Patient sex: M
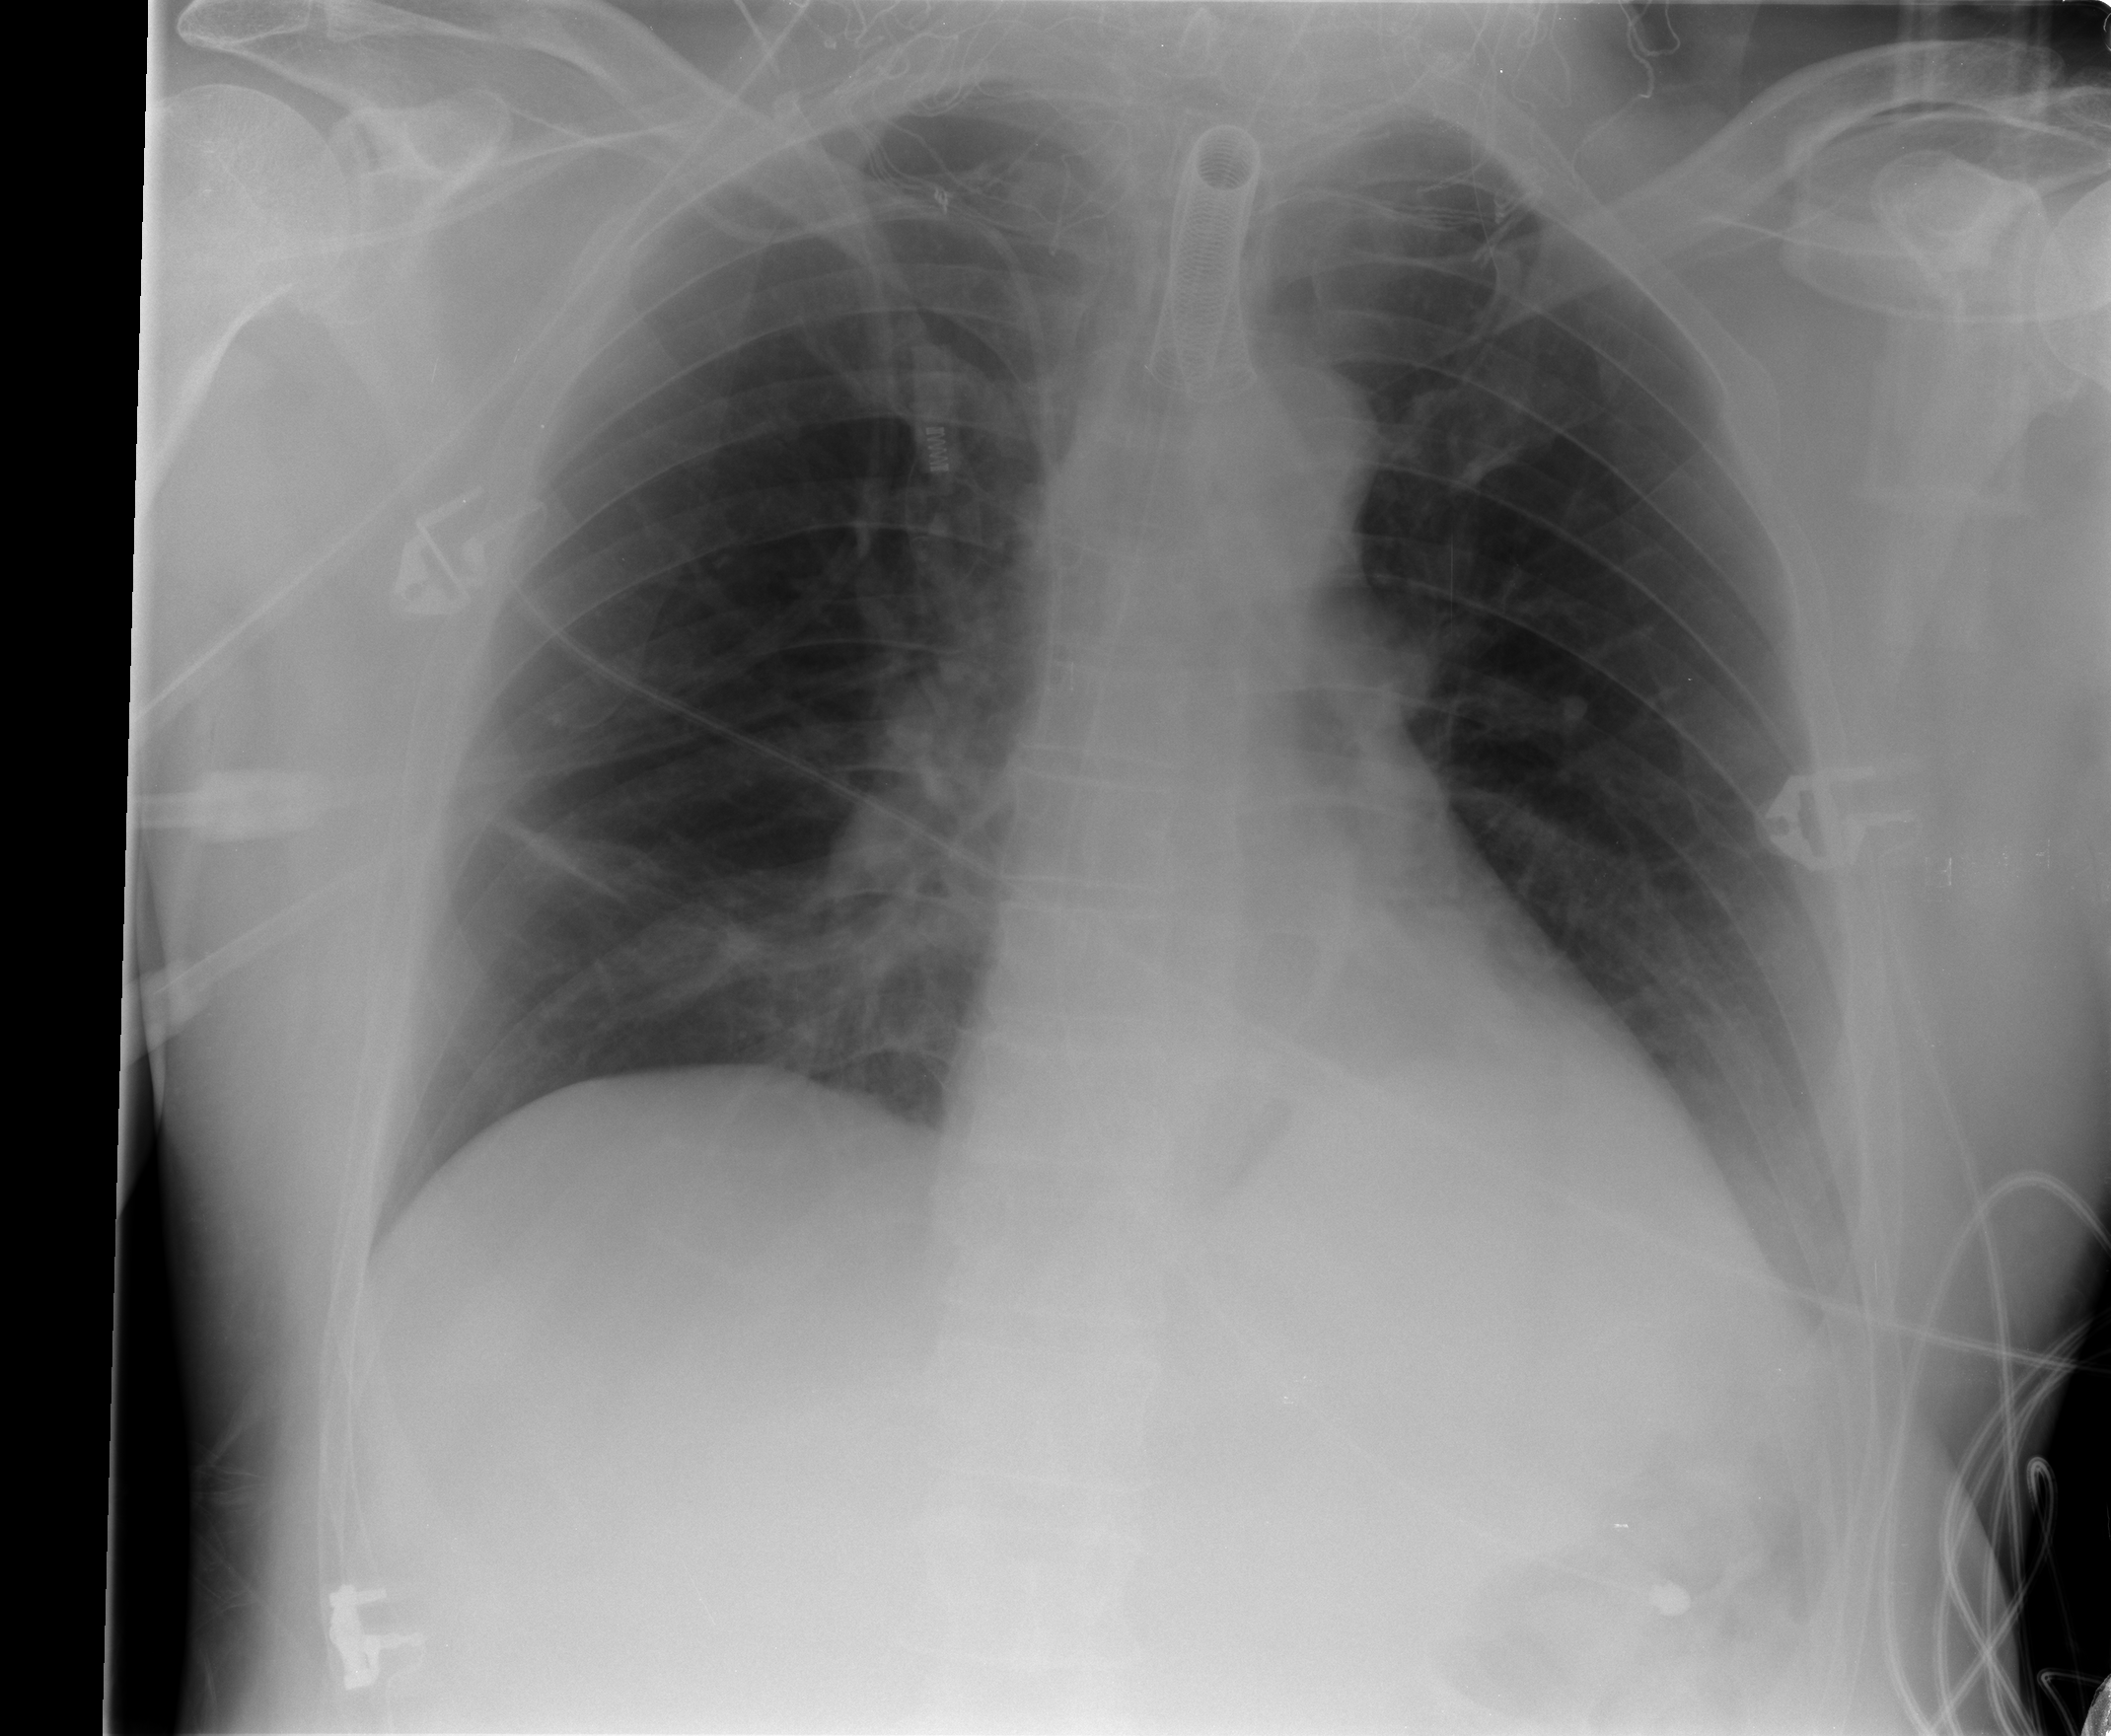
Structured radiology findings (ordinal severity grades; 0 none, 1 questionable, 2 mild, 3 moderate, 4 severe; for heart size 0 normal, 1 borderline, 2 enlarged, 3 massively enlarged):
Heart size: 0
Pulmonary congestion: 0
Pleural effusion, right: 0
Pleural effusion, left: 1
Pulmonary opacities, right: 0
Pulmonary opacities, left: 0
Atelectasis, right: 2
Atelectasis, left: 1